Question: Mostly everything is perfect with this code.
'''
import java.awt.*;
import java.awt.event.MouseEvent;
import java.awt.event.MouseListener;
import javax.swing.*;
public class Main {
public static void main(String[] args) {
new Main();
}
private Main() {
JFrame f = new JFrame("Test");
f.setDefaultCloseOperation(JFrame.EXIT_ON_CLOSE);
f.add(new Game());
f.setResizable(false);
f.pack();
f.setVisible(true);
}
private class Game extends JPanel implements MouseListener {
private static final long serialVersionUID = -7048656881407382561L;
int x = 300, y = 300;
Image thing;
ImageIcon ico = new ImageIcon("smiley.png");
private Game() {
setPreferredSize(new Dimension(600, 600));
thing = ico.getImage();
addMouseListener(this);
}
private void goTo(int stX, int stY, int endX, int endY) {
int dx = Math.abs(endX - stX);
int dy = Math.abs(endY - stY);
int sx = endX > stX ? 1 : -1;
int sy = endY > stY ? 1 : -1;
int err = dx - dy;
while (true) {
x = stX;
y = stY;
repaint();
validate();
if (stX == endX && stY == endY) break;
if ((err*2) > -dy) {
err -= dy;
stX += sx;
}
if ((err*2) < dx) {
err += dx;
stY += sy;
}
try {
Thread.sleep(10);
} catch (InterruptedException e) {}
}
}
private void goTo(final int endX, final int endY) {
new Thread(new Runnable() {
@Override
public void run() {
goTo(x, y, endX, endY);
}
}).start();
}
@Override
public void paintComponent(Graphics g) {
super.paintComponent(g);
((Graphics2D)g).drawImage(thing, x, y, null);
}
@Override
public void mousePressed(MouseEvent e) {
goTo(e.getX(), e.getY());
}
public void mouseReleased(MouseEvent e) {} //These
public void mouseEntered(MouseEvent e) {} //are
public void mouseExited(MouseEvent e) {} //useless
public void mouseClicked(MouseEvent e) {} //methods
}
}
'''
There is only one problem: sometimes, seemingly arbitrarily, the image just keeps going instead of stopping where the mouse was clicked. Usually it works, but sometimes it will mess up and just keep going.
Here's the image in case that has something to do with it.

I have noticed that if you click in between his eyes, it always flies away.
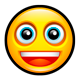
Answer: I changed your while statement a bit, and it seems to be working fine for me.
'''
private void goTo(int stX, int stY, int endX, int endY) {
int dx = Math.abs(endX - stX);
int dy = Math.abs(endY - stY);
int sx = endX > stX ? 1 : -1;
int sy = endY > stY ? 1 : -1;
int err = dx - dy;
while (stX != endX && stY != endY) {
x = stX;
y = stY;
repaint();
validate();
if ((err*2) > -dy) {
err -= dy;
stX += sx;
}
if ((err*2) < dx) {
err += dx;
stY += sy;
}
try {
Thread.sleep(10);
} catch (InterruptedException e) {}
}
}
'''
Note the change on this line: 'while (stX != endX && stY != endY) {'
You may also consider adding a switching boolean so that you cannot issue another goTo while the image is moving, as right now you can get some pretty interesting results with rapid-fire clicks.